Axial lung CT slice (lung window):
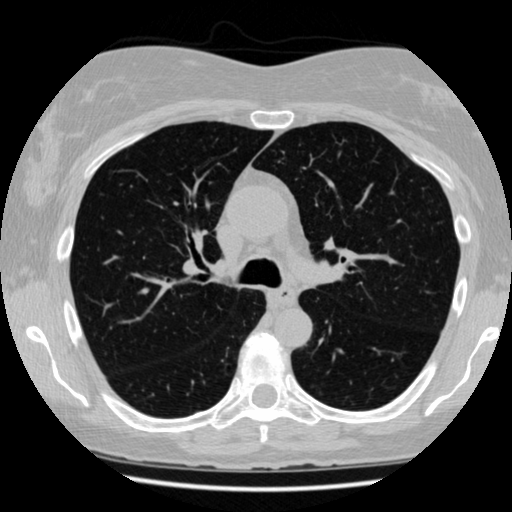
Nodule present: no